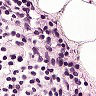
Metastatic tissue present: no